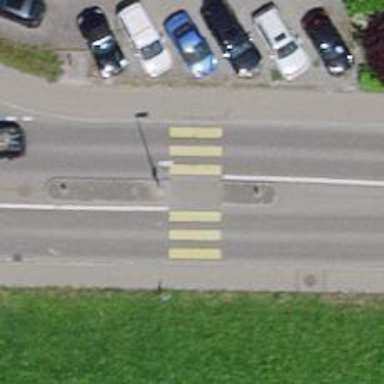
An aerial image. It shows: Uncontrolled zebra crossing with pedestrian island.